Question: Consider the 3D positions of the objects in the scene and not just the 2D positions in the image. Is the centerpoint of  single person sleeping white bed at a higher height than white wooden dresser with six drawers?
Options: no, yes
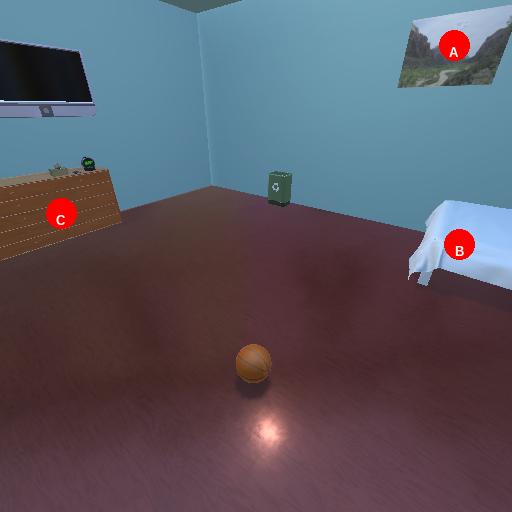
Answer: no